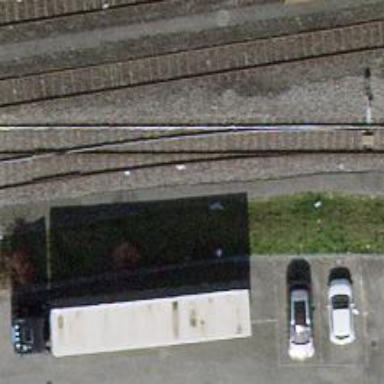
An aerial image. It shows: Railway switch.